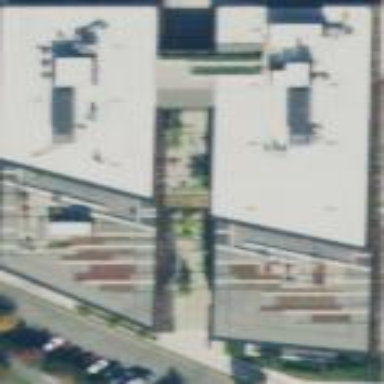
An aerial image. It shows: Part of building.